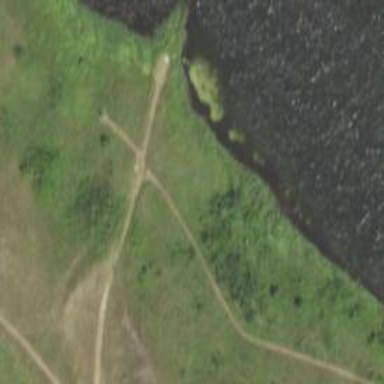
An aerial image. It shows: Bridleway.